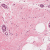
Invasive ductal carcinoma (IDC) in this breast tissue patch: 0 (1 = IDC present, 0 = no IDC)